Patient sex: F
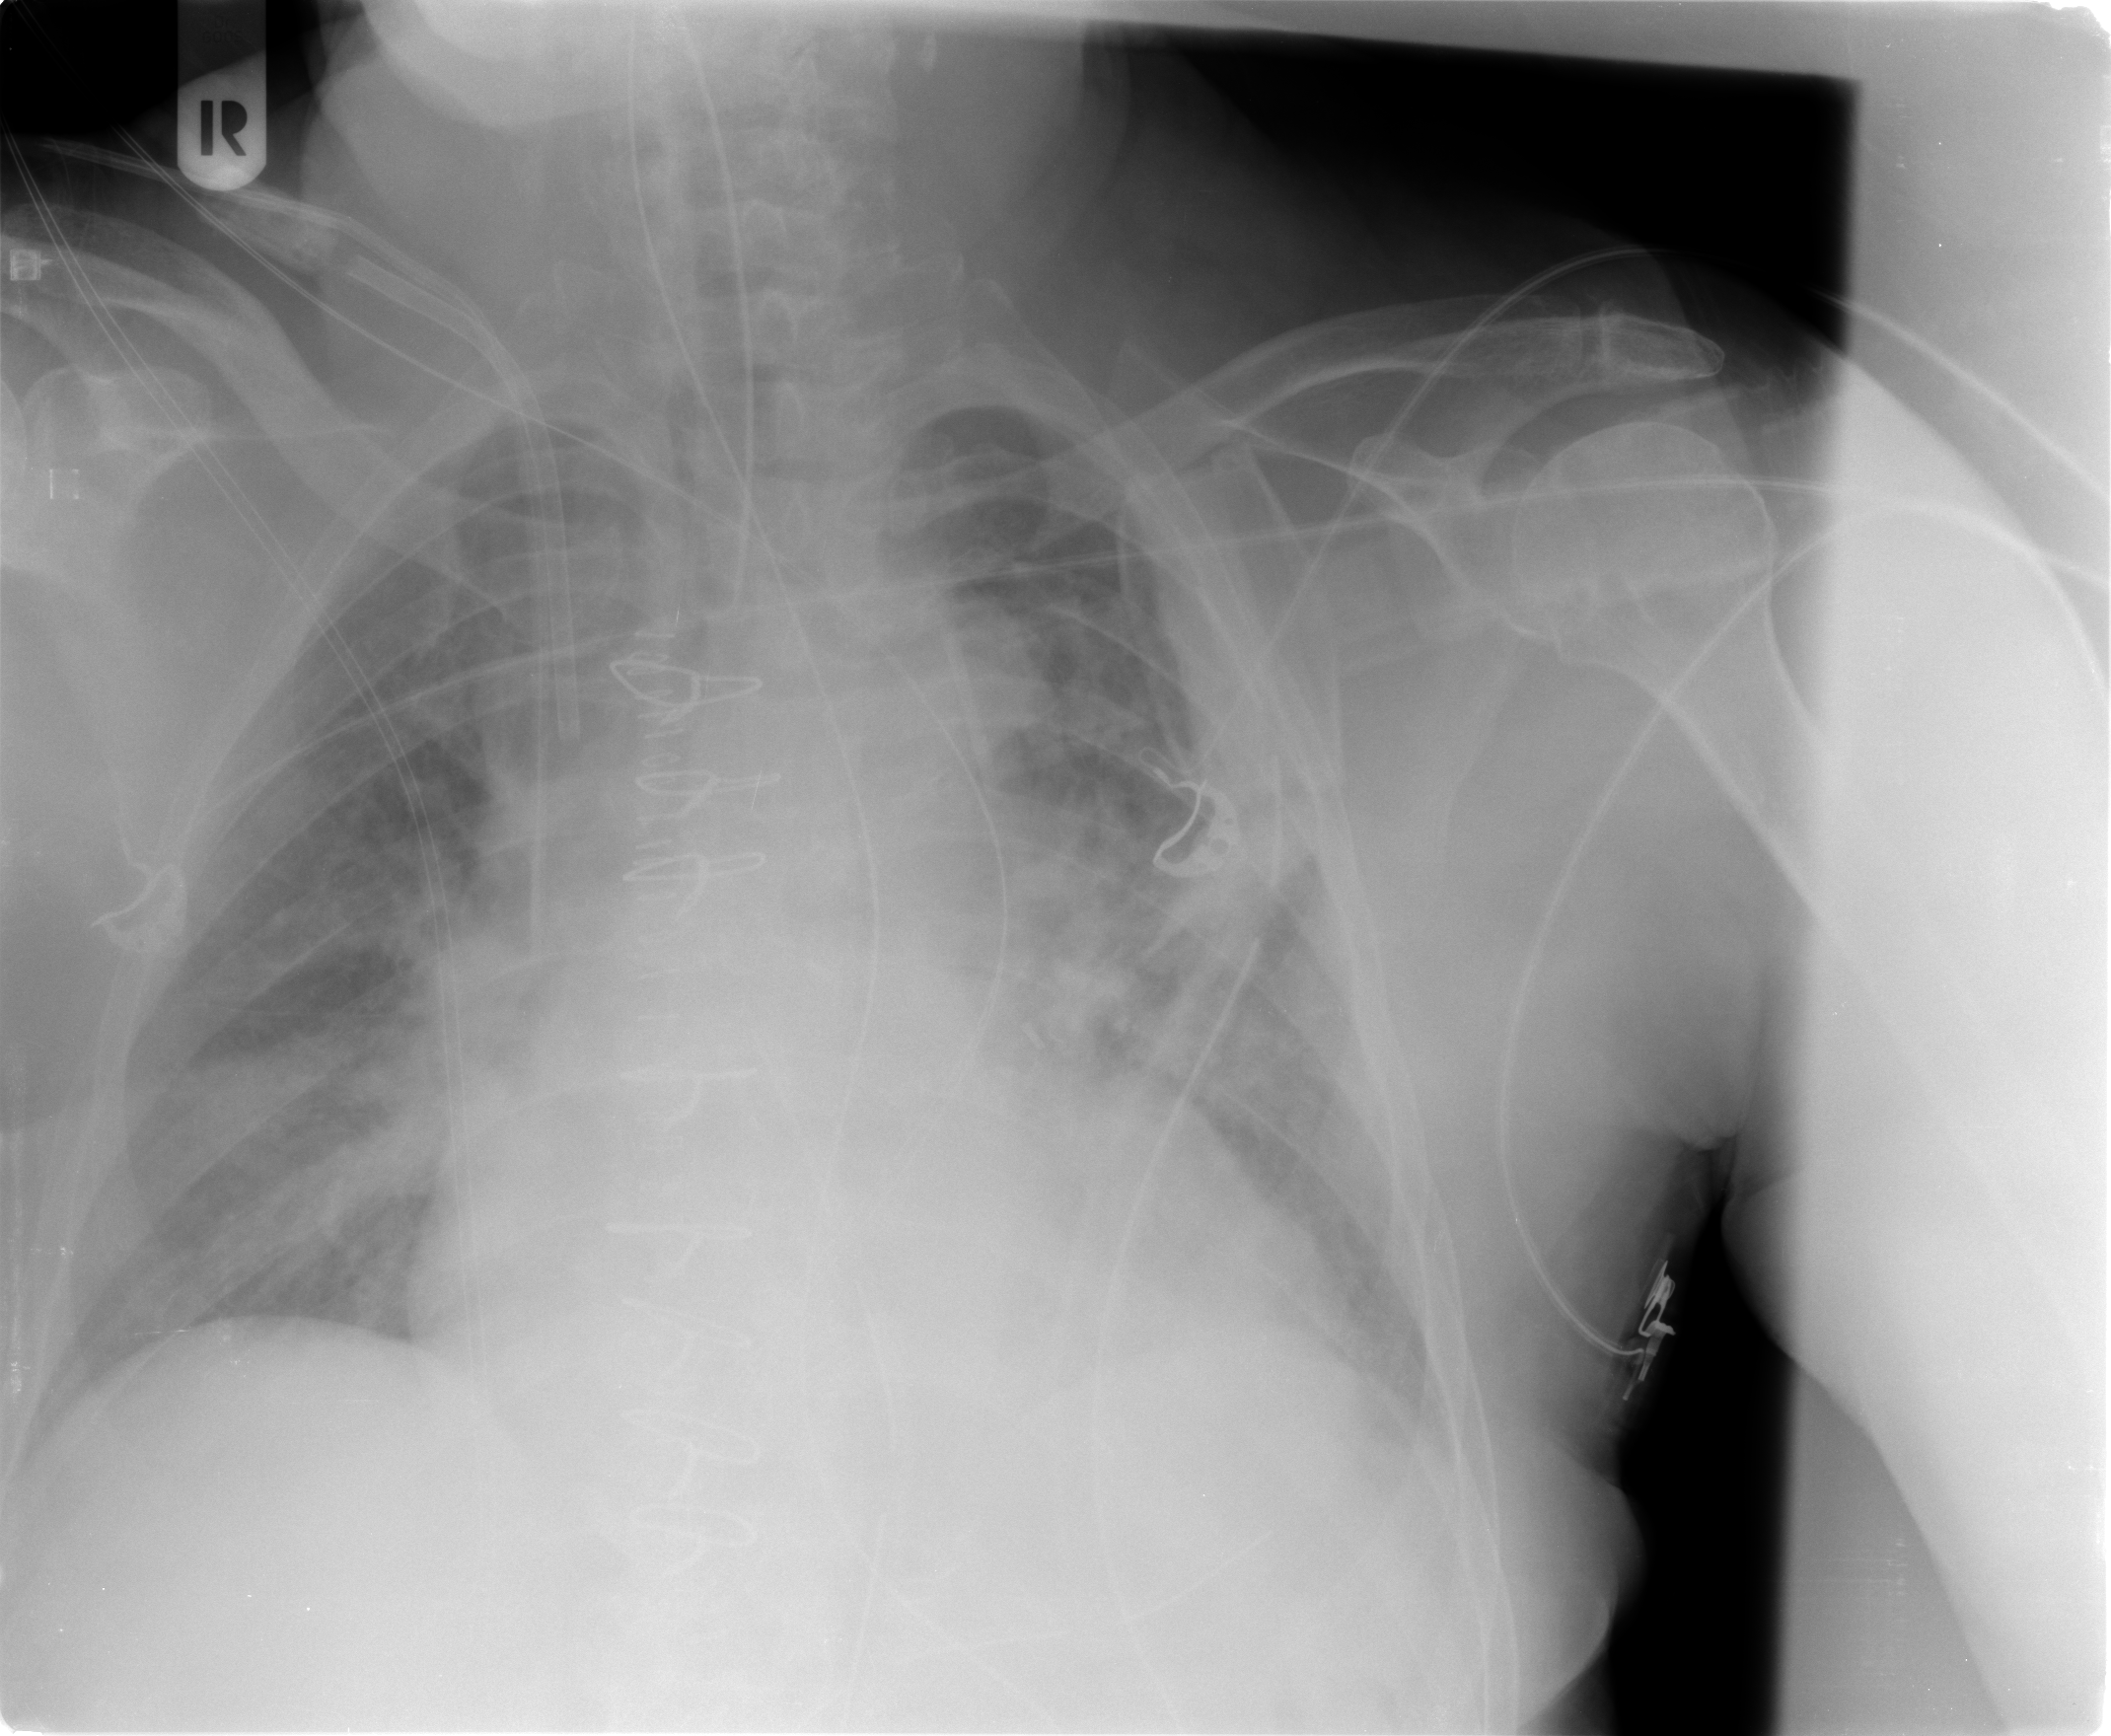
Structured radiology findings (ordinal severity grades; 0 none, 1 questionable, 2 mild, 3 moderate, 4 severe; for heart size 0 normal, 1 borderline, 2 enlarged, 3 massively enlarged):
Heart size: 2
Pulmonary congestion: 2
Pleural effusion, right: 1
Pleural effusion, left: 2
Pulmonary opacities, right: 2
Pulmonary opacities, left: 2
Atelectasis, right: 2
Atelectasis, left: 2